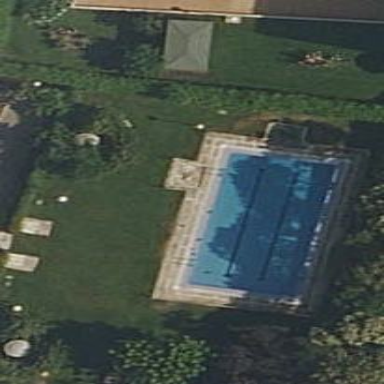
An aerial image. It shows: Swimming pool located in leisure land.